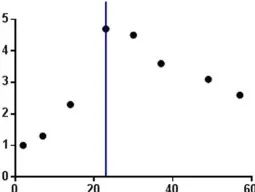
Dose-corrected of plasma concentrations. Of CLO over time. The blue line indicates the time point at which the smoking was ceased.
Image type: pathology (giemsa)